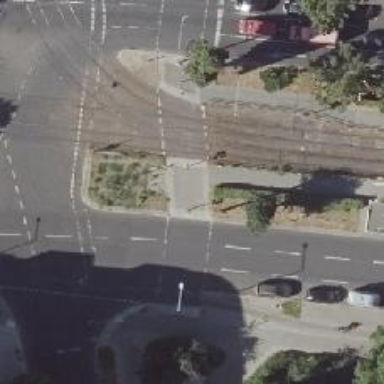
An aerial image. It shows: Tram crossing on the railway.